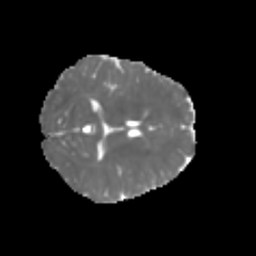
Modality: MD
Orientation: axial
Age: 6
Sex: female
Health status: healthy